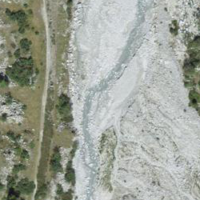
EUNIS habitat code: 31
Species observed at this site:
Erebia tyndarus
Pieris rapae
Phoenicurus ochruros
Cyaniris semiargus
Cupido minimus
Aglais urticae
Turdus torquatus
Prunella collaris